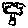
Label: tree